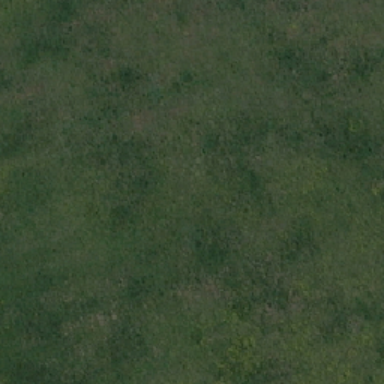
Pastures have different color shades in different zones .